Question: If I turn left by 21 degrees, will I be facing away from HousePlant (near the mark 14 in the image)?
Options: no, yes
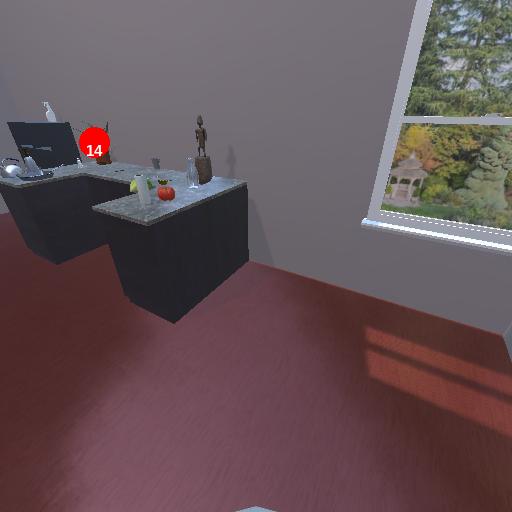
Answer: no